Question: From within an Android Application, how can the hosting device's Build Number, as displayed in be obtained programmatically for use within a Java Android application?

Currently, I'm using "android.os.Build".
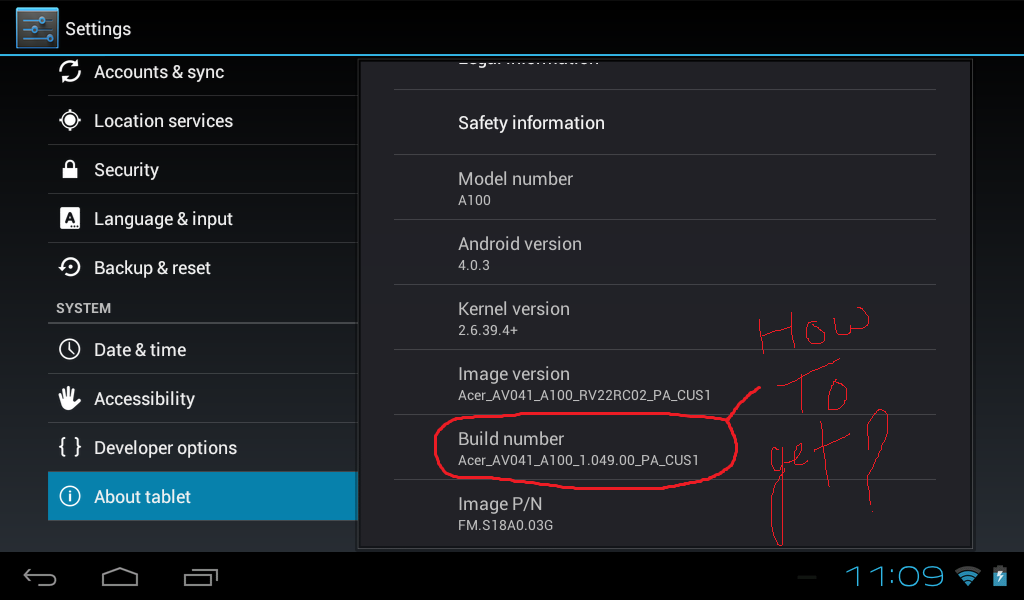
Answer: Check this code..
in 'Build.FINGERPRINT' you'll get the 'Build Number' of the Device.
'''
String mString = "";
mString.concat("VERSION.RELEASE {" + Build.VERSION.RELEASE + "}");
mString.concat("
VERSION.INCREMENTAL {" + Build.VERSION.INCREMENTAL + "}");
mString.concat("
VERSION.SDK {" + Build.VERSION.SDK + "}");
mString.concat("
BOARD {" + Build.BOARD + "}");
mString.concat("
BRAND {" + Build.BRAND + "}");
mString.concat("
DEVICE {" + Build.DEVICE + "}");
mString.concat("
FINGERPRINT {" + Build.FINGERPRINT + "}");
mString.concat("
HOST {" + Build.HOST + "}");
mString.concat("
ID {" + Build.ID + "}");
((TextView) findViewById(R.id.textView1)).setText(mString);
'''

'FINGERPRINT'